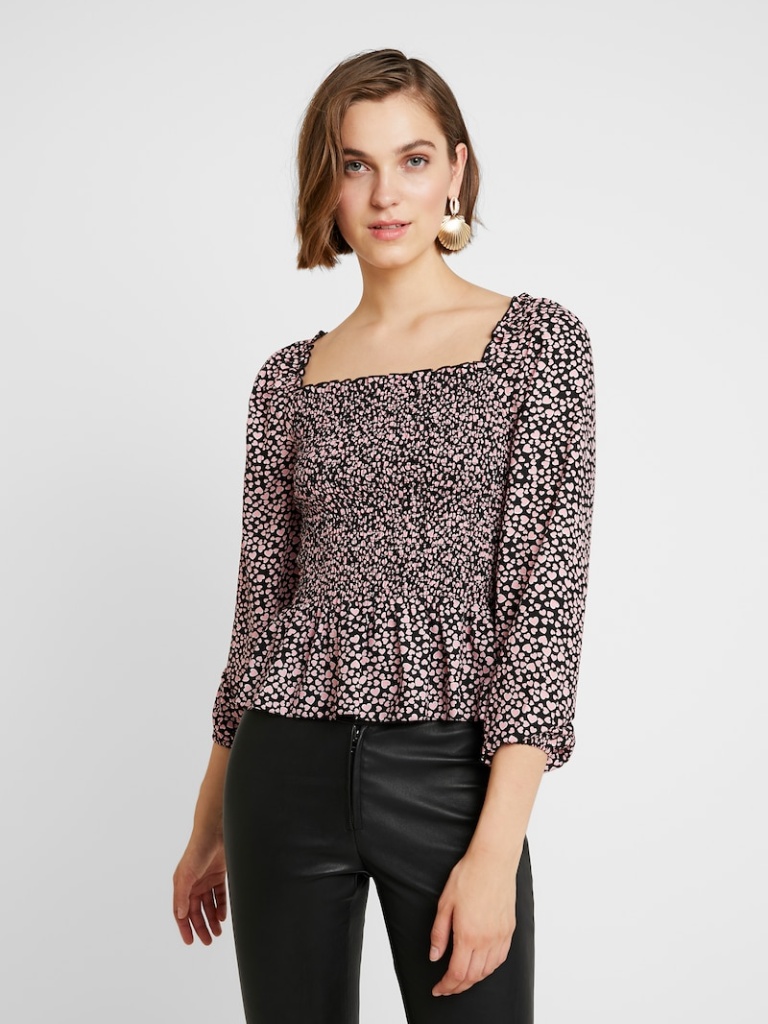
cotton relaxed a long-sleeved with the sleeves down waist length Untucked square blouse